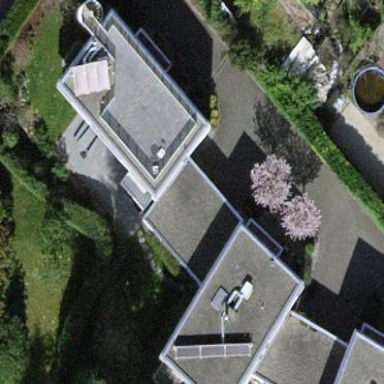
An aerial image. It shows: Garage building.